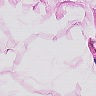
Metastatic tissue present: no